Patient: sex F, age 58
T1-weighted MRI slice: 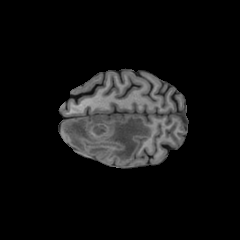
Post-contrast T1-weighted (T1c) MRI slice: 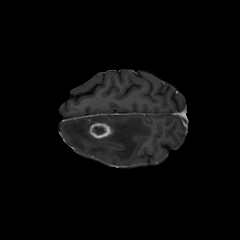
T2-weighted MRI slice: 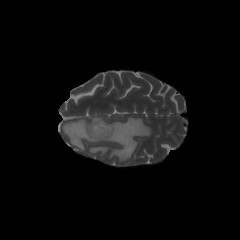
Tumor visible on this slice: yes
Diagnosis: Glioblastoma, IDH-wildtype
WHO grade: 4